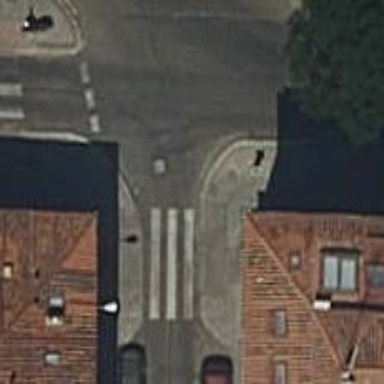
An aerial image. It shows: Uncontrolled crossing on the road.